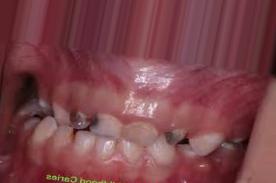
Condition: Caries